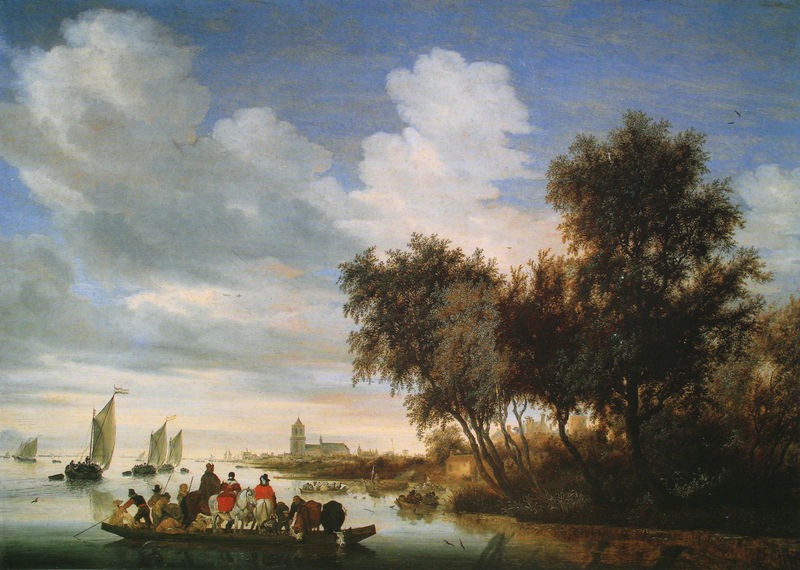
Titel: Flußlandschaft mit Fähre
Künstler: Salomon van Ruysdael
Institution: (Privatsammlung)
Schlagwörter: blau, himmel, meer, wasser, wolken, bäume, fluss, landschaft, menschen, ufer, gras, hund, horizont, kühe, kirche, personen, boot, boote, kahn, pferde, reiter, ruder, turm, ruhig, schiffe, segel, segelschiffe, sonnenuntergang, romantik, ruderer, segelboote, floss, fähre, überfahrt